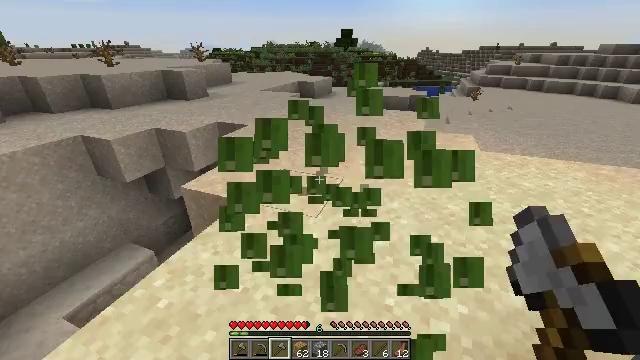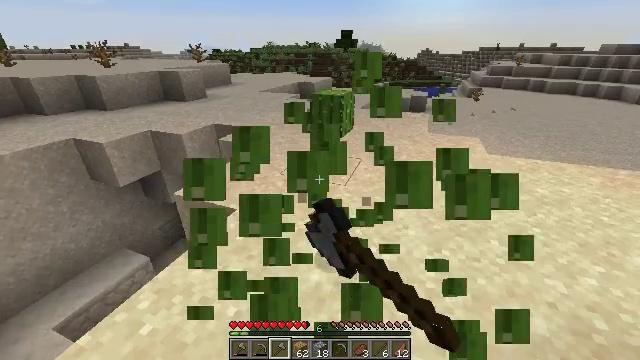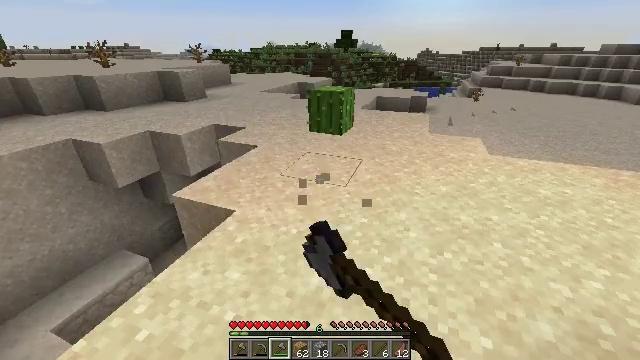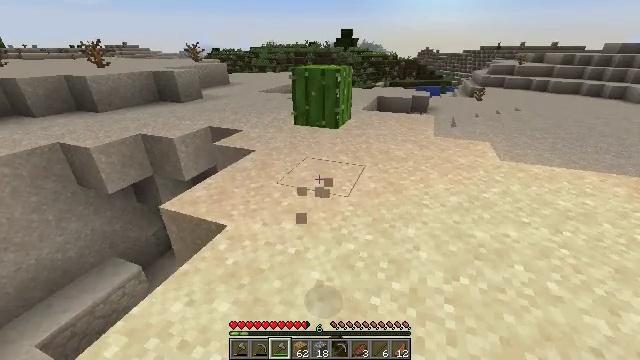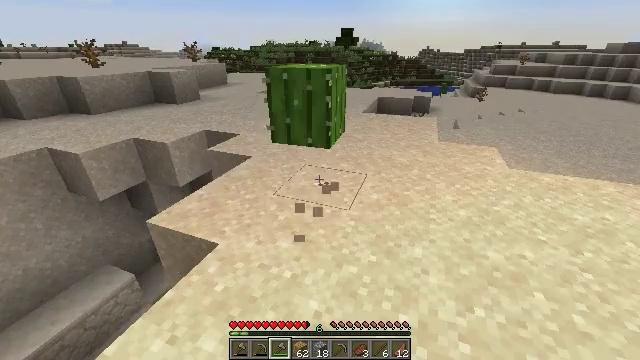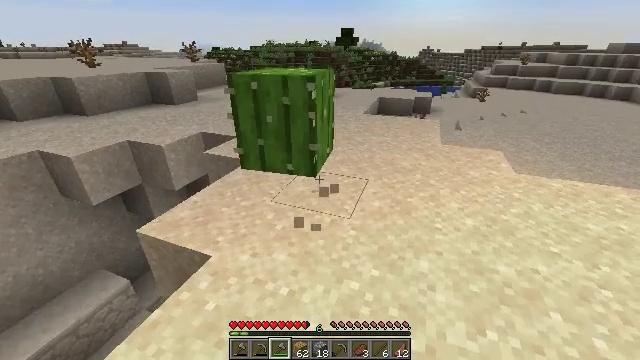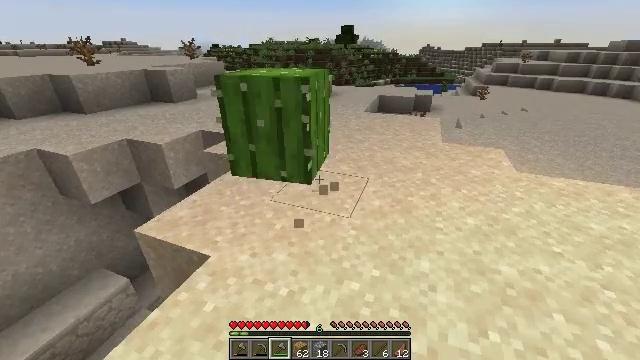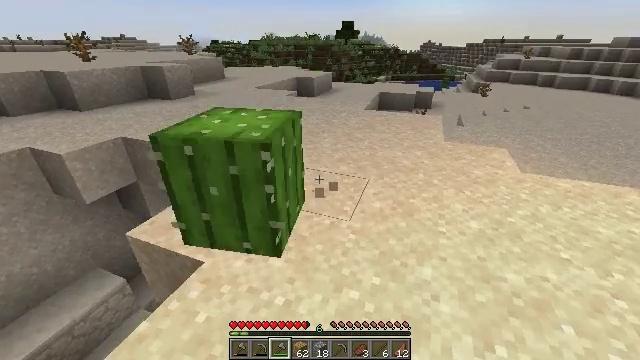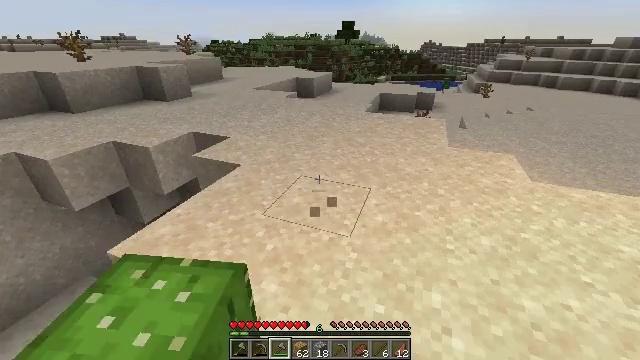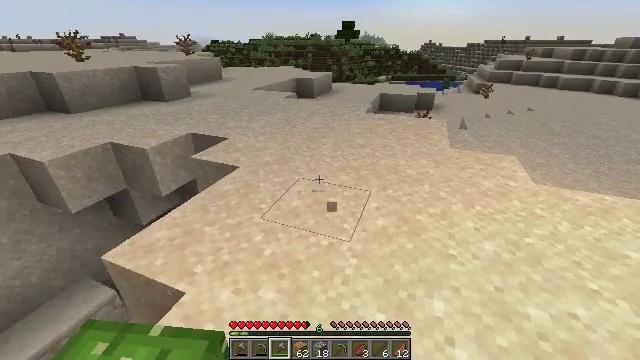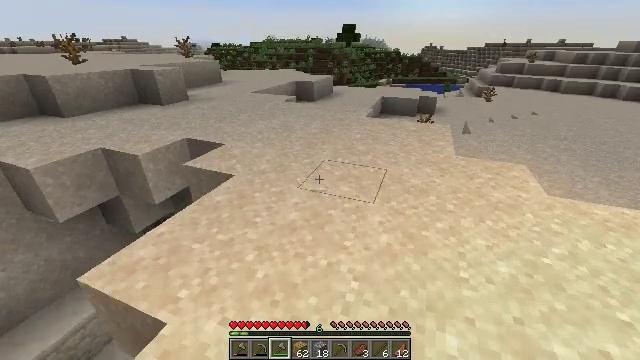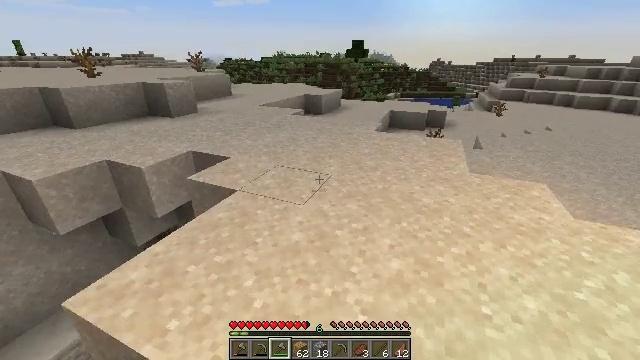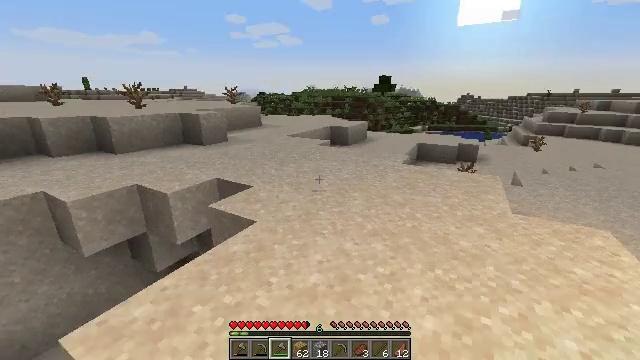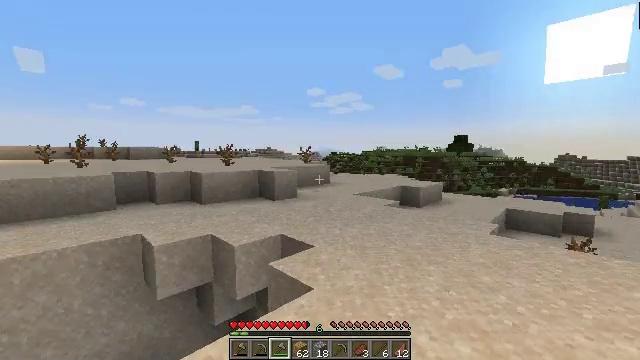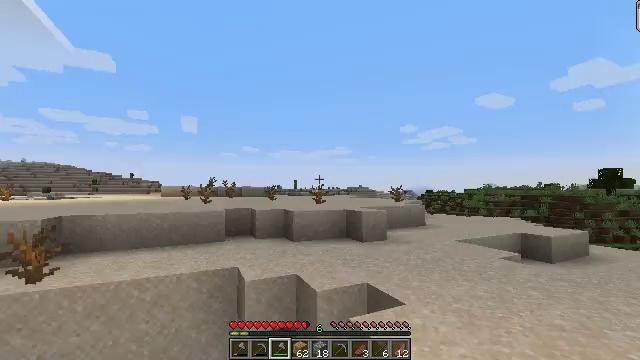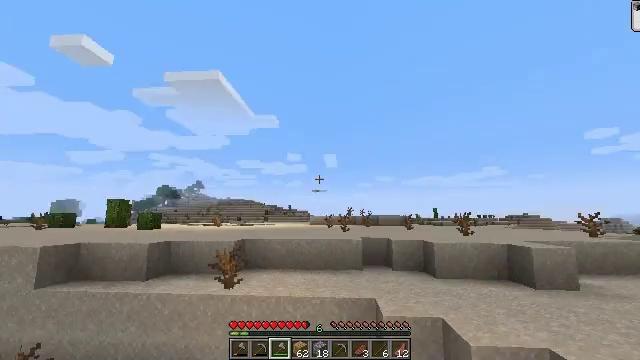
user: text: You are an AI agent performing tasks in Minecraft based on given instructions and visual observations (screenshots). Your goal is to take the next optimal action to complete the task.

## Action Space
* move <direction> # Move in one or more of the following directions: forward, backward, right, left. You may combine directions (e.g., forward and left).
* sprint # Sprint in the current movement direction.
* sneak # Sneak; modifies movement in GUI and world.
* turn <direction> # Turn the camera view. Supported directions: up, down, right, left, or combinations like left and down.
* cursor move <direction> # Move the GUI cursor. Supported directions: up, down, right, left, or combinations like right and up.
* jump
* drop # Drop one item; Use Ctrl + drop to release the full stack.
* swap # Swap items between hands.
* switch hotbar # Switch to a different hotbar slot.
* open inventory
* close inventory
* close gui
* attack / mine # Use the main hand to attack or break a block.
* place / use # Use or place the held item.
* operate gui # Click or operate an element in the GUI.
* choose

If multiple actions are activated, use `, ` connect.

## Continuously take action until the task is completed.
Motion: motion action
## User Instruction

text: Break the dead bush for sticks.
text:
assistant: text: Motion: move forward, attack / mine
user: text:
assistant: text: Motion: move forward
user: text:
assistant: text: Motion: move forward, attack / mine
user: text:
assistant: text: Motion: move forward, attack / mine
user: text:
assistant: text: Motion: no_op
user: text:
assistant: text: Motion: no_op
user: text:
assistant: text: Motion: move forward
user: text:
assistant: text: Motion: move forward
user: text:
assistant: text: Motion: move forward
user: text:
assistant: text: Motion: move forward
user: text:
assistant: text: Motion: move forward, turn left and up
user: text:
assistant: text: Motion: move forward, turn left and up
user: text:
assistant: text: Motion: move forward, turn left and up
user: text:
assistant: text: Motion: move forward and move right, turn left and up
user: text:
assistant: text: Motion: move forward and move right, turn left and up
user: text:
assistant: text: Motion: move forward and move right, turn left and up
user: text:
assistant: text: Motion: move forward and move right, turn left and up
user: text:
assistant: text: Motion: move forward and move right, turn left
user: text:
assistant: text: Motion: move right, turn left
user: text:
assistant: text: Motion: move right, turn left
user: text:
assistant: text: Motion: move back, turn left
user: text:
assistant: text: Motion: move back, turn left and down
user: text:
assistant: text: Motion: move back and move left, turn left and down
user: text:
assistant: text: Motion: move left, turn left
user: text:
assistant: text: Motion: move left
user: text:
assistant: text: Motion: move left, turn right and down
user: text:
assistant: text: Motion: move left, turn down
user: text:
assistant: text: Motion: move forward and move left, turn left and down
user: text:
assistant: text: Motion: move forward and move left, turn left and down
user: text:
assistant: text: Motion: move forward and move left, turn left and down